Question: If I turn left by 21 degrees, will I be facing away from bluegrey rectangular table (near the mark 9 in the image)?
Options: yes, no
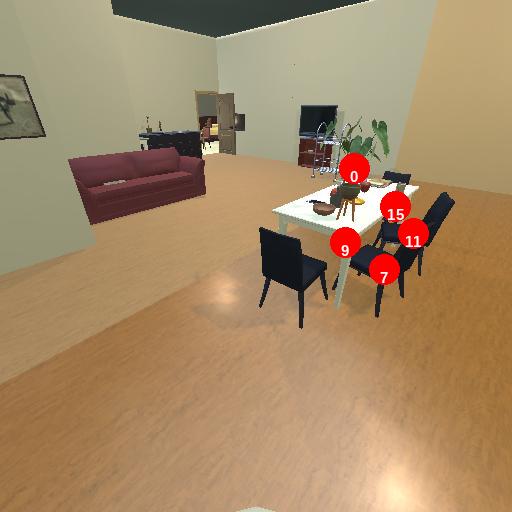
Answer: yes